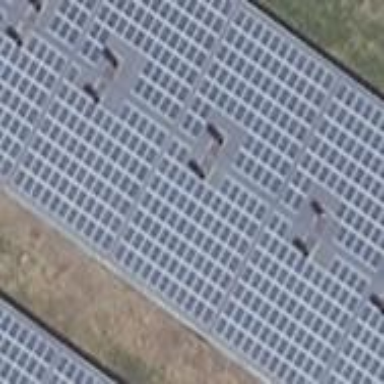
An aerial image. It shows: Building equipped with solar photovoltaic panel for generating electricity. The small installation is solar power generator.